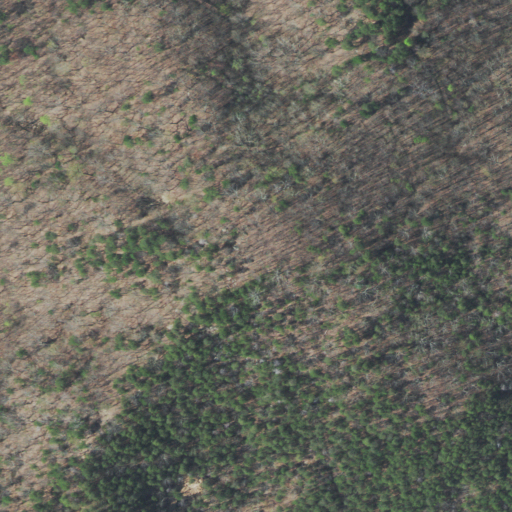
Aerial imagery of mountain in Tennessee named Prince Knob containing deciduous forest and mixed forest